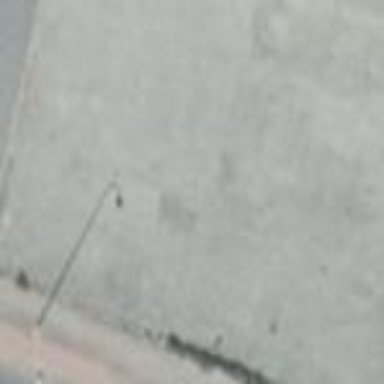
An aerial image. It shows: Parking area with surface.